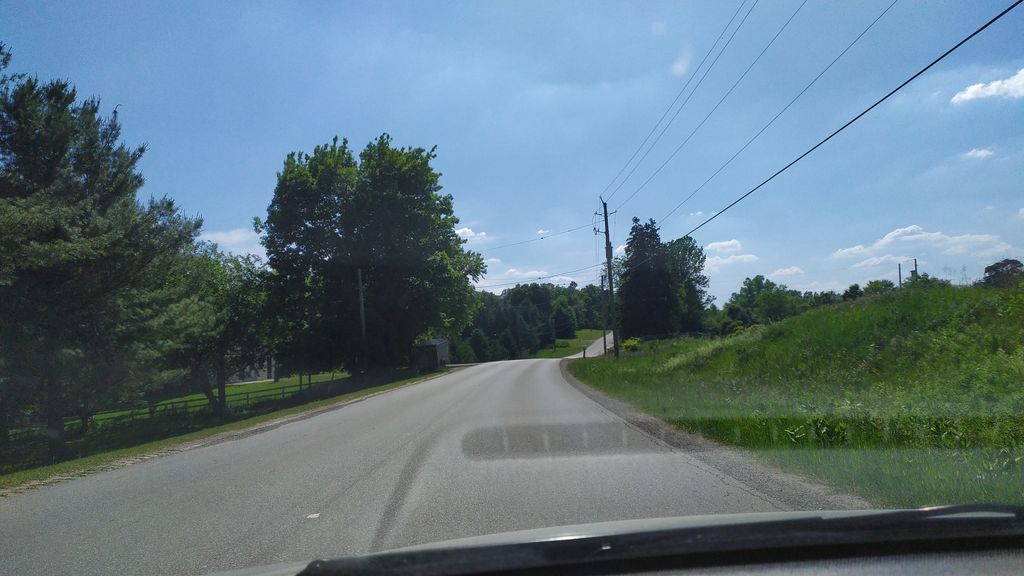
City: kitchener-waterloo